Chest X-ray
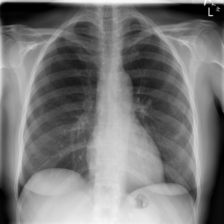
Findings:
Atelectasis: negative
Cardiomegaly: negative
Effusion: negative
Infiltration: negative
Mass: negative
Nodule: negative
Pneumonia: negative
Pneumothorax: negative
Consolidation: negative
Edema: negative
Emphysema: negative
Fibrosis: negative
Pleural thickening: negative
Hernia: negative